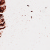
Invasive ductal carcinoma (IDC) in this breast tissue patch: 0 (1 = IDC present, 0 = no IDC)